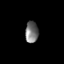
Tissue: prostate
Cell type: Fibroblasts
Senescence score: 0.6868
Nuclear area (px): 270
Mean DAPI intensity: 118.57